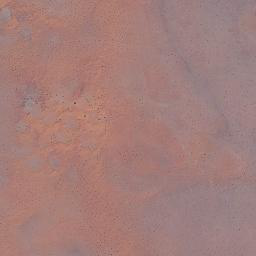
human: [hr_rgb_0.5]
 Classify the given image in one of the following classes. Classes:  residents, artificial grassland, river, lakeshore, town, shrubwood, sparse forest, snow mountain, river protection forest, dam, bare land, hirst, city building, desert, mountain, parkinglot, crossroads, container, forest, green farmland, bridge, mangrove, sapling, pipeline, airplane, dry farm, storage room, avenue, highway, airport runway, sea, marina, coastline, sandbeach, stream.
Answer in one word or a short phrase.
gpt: desert